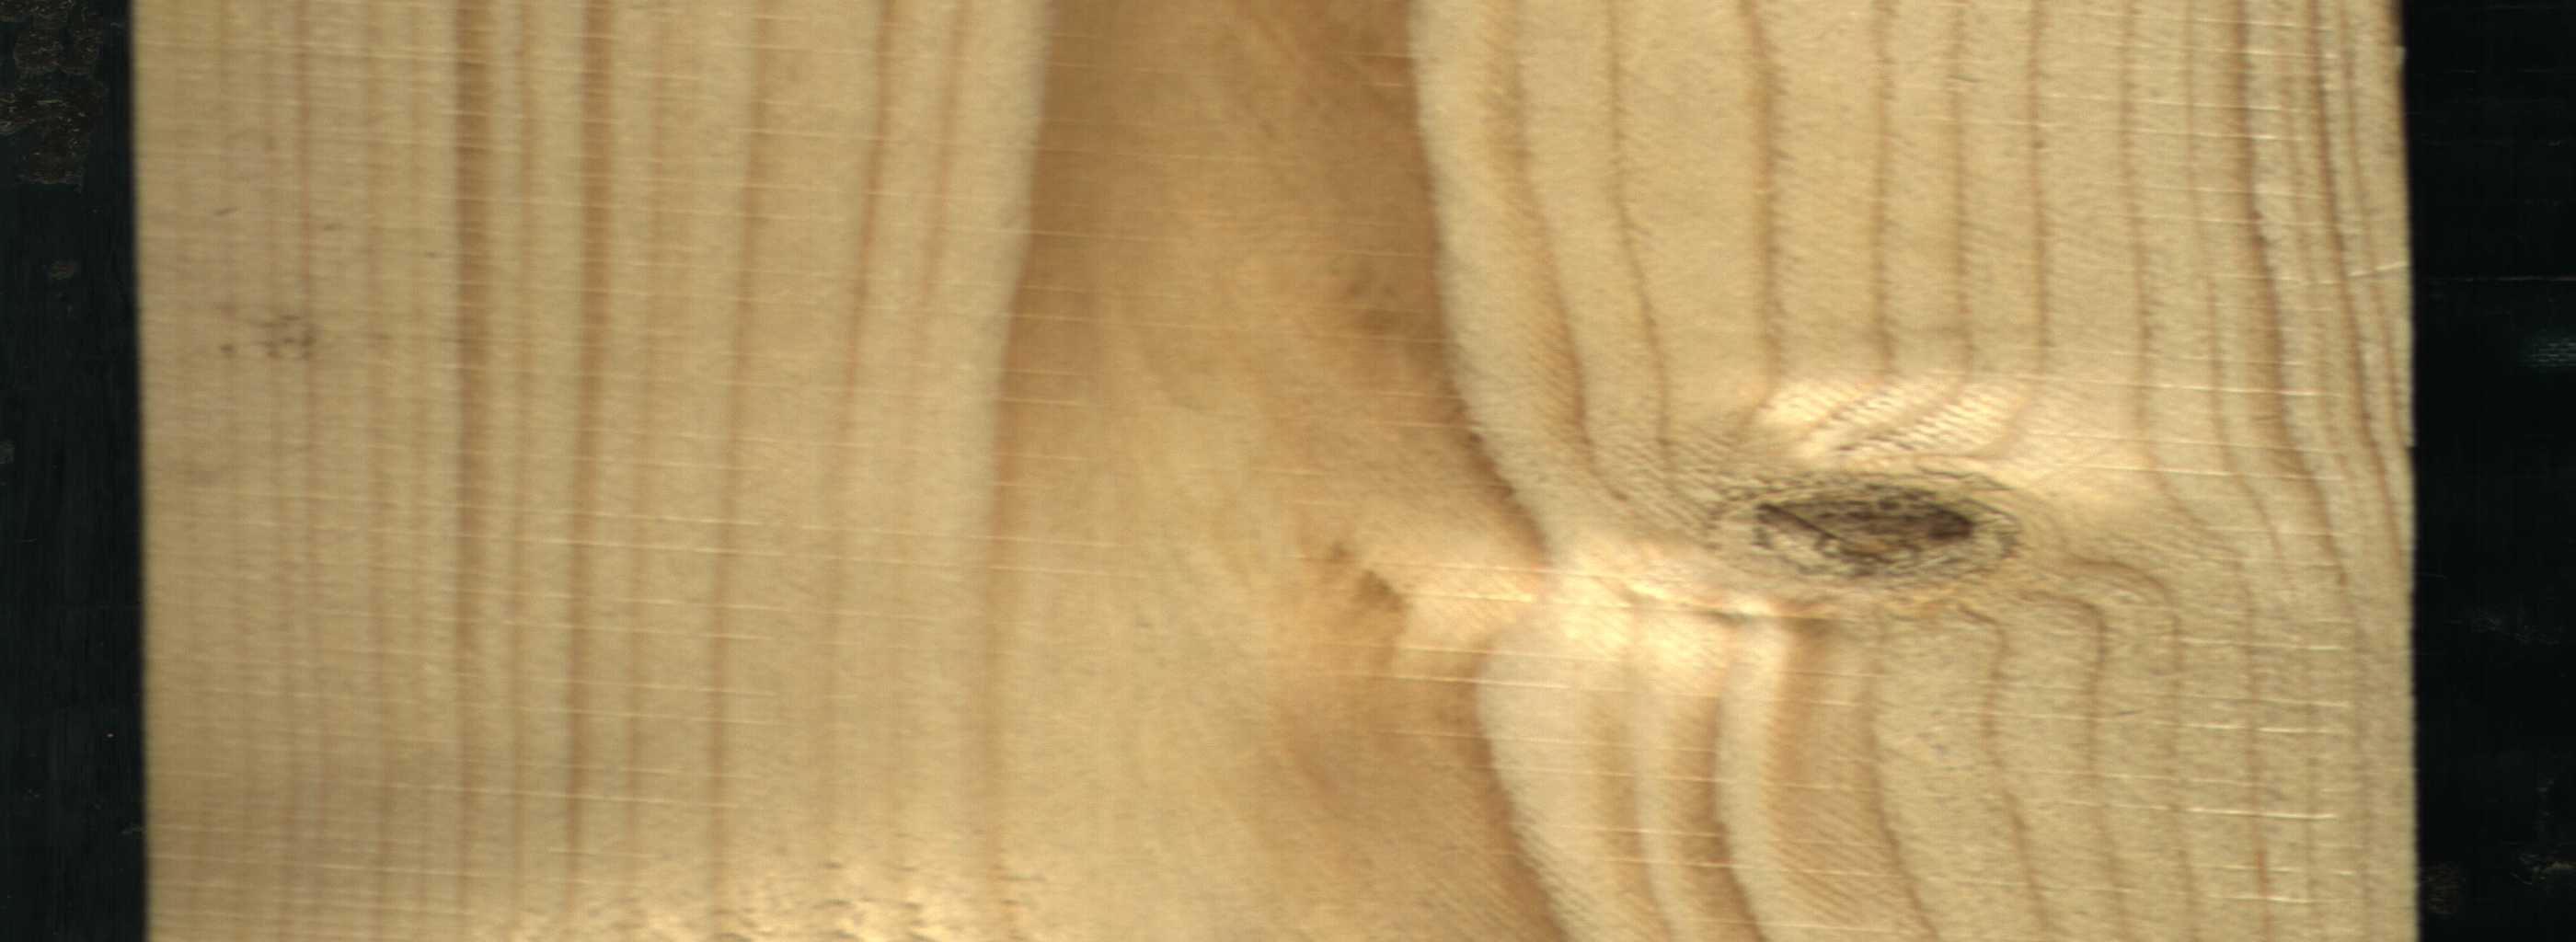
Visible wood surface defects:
Live_Knot